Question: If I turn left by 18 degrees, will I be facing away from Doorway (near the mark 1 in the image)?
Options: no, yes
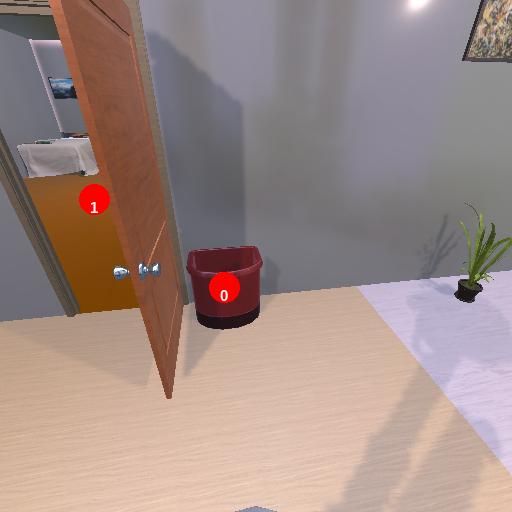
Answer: no